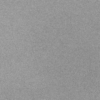
Label: dusty